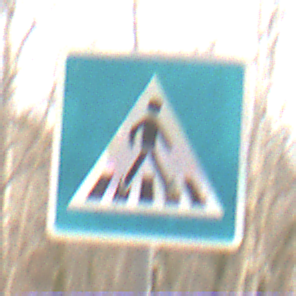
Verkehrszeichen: FussgaengerueberwegLinks
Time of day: MorningAfternoon
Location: Outdoor (Nature)
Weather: PartlyCloudy
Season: Winter
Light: Natural